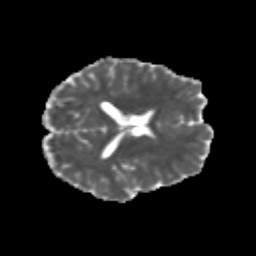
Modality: MD
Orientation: axial
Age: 20
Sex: male
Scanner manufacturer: siemens
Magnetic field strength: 3 T
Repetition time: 3.5 s
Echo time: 0.113 s